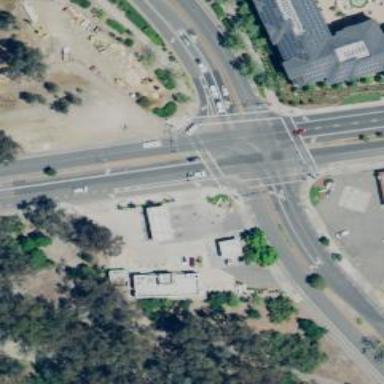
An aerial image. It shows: Marked road crossing.